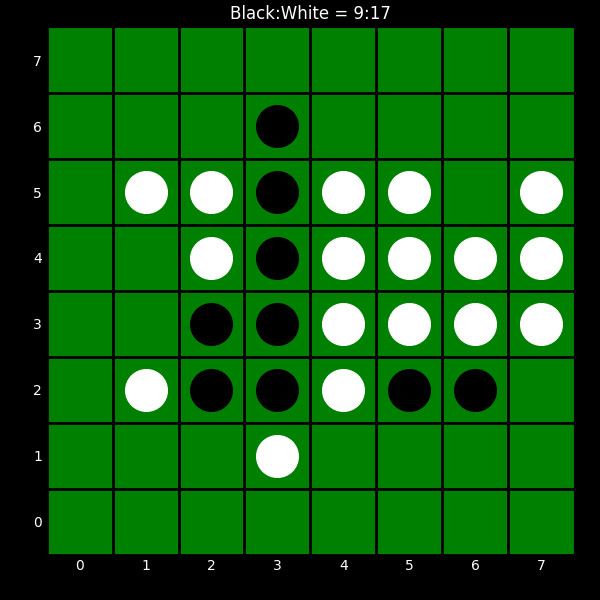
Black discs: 9
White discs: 17